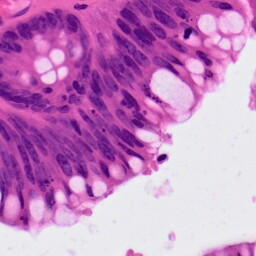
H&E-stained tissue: Colon